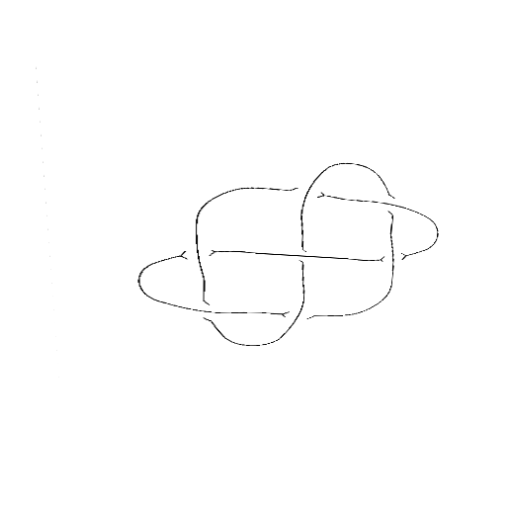
Crossing number: 7